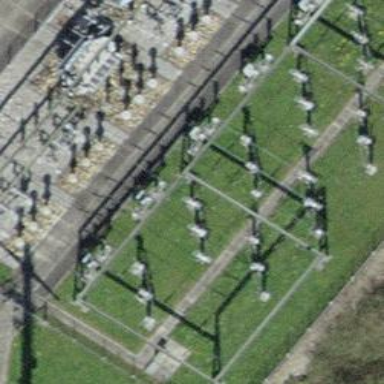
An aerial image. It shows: Outdoor power substation at the transmission level.